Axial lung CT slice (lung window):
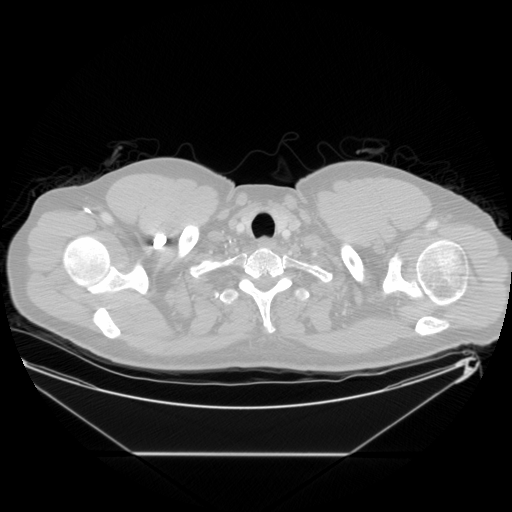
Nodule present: no